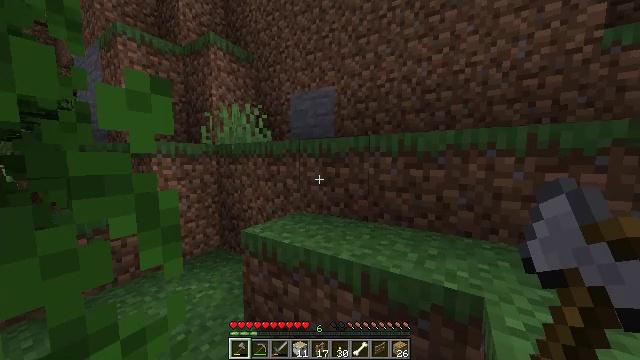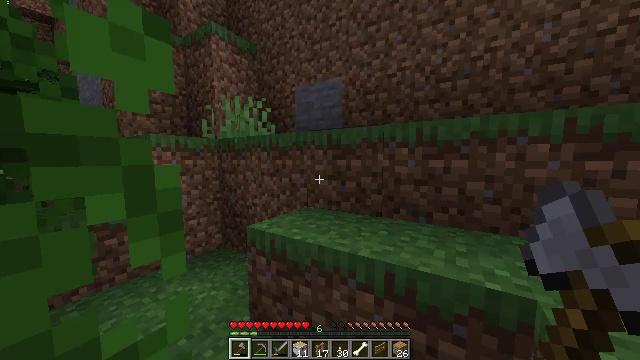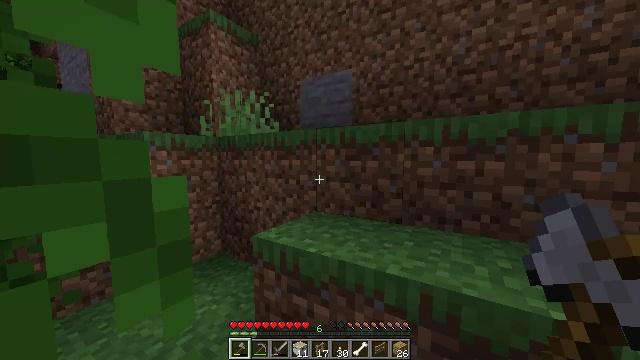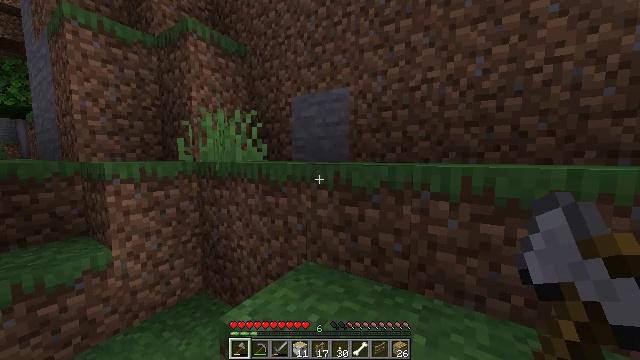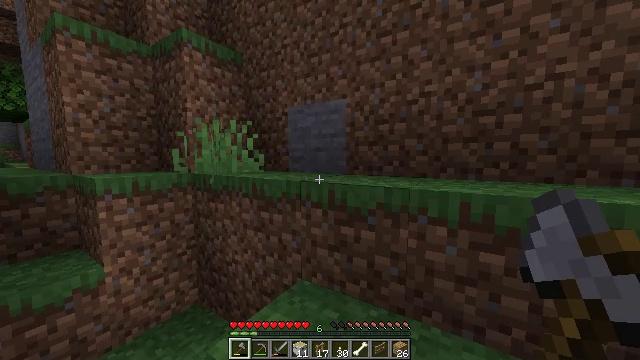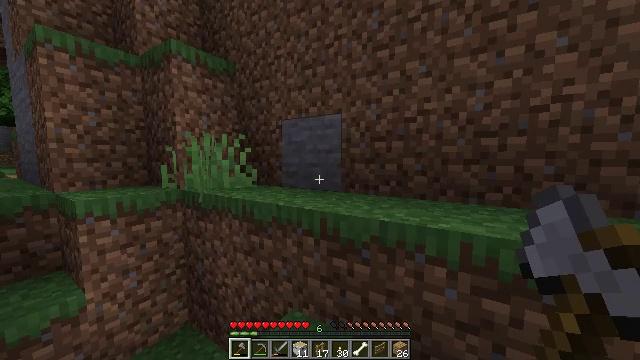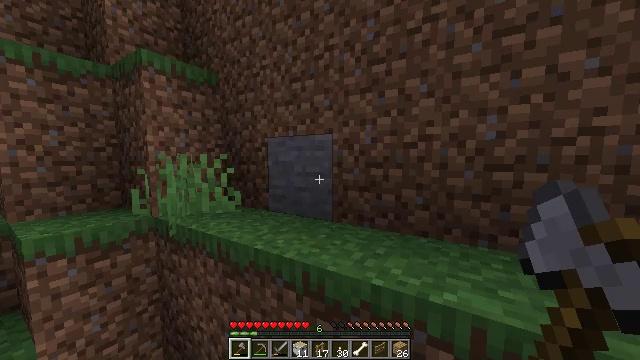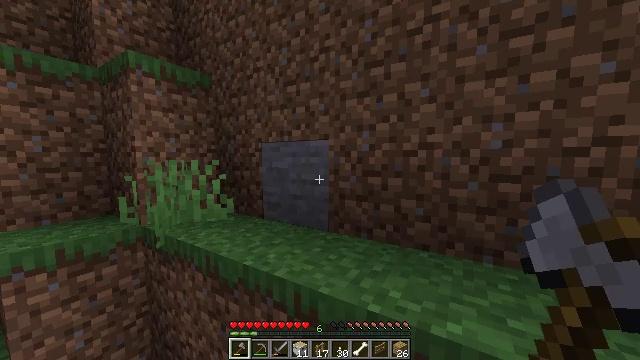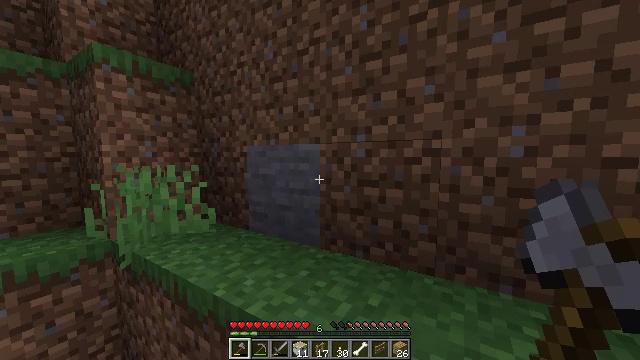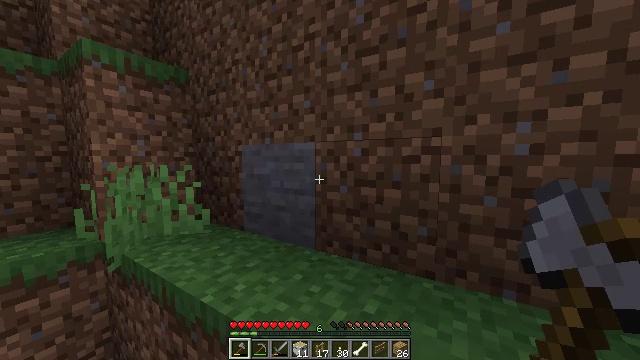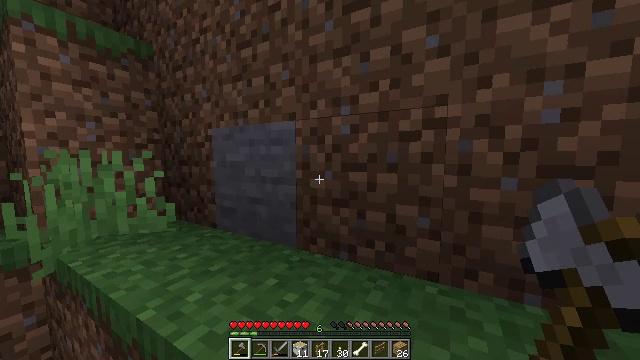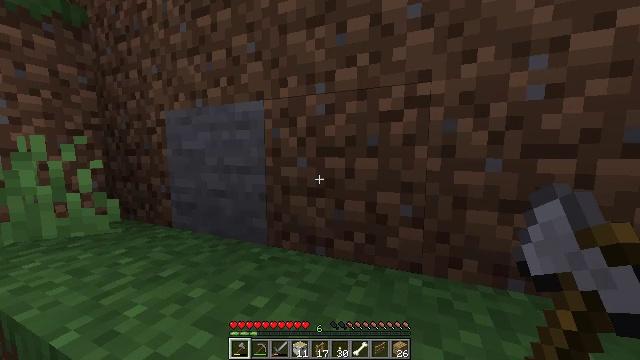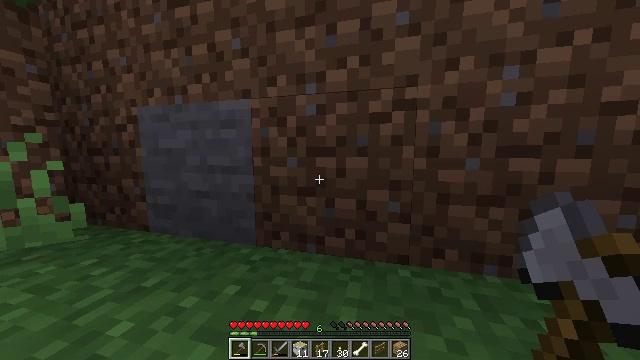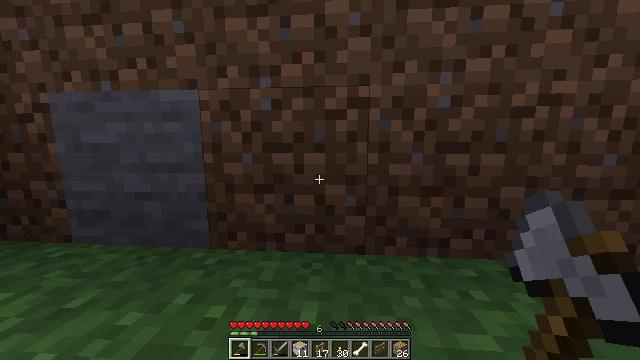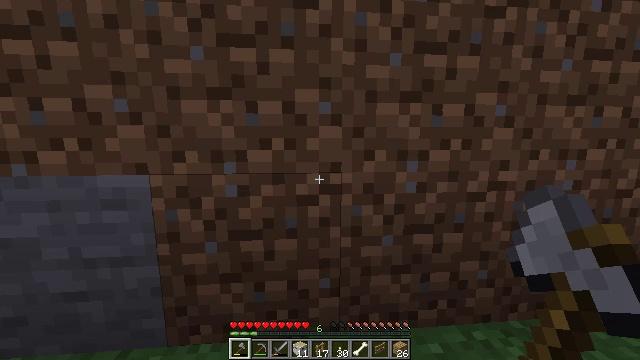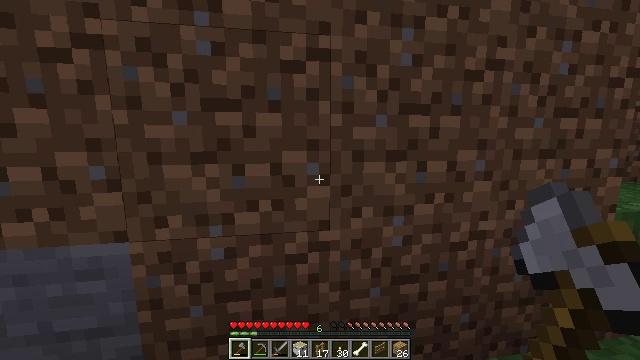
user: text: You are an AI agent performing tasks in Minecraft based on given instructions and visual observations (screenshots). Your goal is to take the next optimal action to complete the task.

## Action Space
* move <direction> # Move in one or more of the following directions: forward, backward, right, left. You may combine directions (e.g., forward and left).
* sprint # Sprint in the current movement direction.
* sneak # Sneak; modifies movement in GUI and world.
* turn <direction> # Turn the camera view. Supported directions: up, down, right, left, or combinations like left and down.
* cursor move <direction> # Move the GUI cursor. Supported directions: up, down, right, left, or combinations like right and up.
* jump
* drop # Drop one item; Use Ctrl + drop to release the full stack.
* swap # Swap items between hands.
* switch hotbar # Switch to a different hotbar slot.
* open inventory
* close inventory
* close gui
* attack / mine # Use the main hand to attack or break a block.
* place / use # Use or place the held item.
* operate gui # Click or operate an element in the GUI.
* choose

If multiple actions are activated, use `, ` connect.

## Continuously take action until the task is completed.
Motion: motion action
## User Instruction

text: Craft the gray bed in the crafting table.
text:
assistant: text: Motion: move forward, sprint, jump
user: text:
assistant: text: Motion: move forward, sprint, jump
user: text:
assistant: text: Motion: move forward, sprint, jump
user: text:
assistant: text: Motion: move forward, sprint, jump
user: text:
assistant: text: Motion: move forward, sprint, jump
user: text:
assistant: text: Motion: move forward, sprint, jump
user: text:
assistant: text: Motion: move forward, sprint, jump
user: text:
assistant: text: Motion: move forward, sprint, jump
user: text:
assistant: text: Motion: move forward, sprint, jump
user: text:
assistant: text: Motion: move forward, sprint, turn right, jump
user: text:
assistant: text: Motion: move forward, sprint, turn right, jump
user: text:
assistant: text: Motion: move forward, sprint, turn right, jump
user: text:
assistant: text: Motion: move forward, sprint, turn right and down, jump
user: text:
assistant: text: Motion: move forward, sprint, turn right, jump
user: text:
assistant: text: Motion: move forward, sprint, turn right, jump
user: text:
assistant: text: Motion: move forward, sprint, turn right, jump
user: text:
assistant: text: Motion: move forward, sprint, jump
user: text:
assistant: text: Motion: move forward, sprint, jump
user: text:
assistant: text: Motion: move forward, sprint, jump
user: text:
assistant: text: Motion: move forward, sprint, turn right, jump
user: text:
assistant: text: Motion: move forward, sprint, turn right, jump
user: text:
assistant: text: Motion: move forward, sprint, turn right, jump
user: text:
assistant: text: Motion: move forward, sprint, turn right, jump
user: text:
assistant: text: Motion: move forward, sprint, turn right, jump
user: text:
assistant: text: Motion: move forward, sprint, turn right, jump
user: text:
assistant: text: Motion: move forward, sprint, jump
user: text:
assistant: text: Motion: move forward, sprint, turn right, jump
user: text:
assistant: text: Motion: move forward, sprint, turn right, jump
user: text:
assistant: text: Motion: move forward, sprint, jump
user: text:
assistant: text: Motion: move forward, sprint, jump